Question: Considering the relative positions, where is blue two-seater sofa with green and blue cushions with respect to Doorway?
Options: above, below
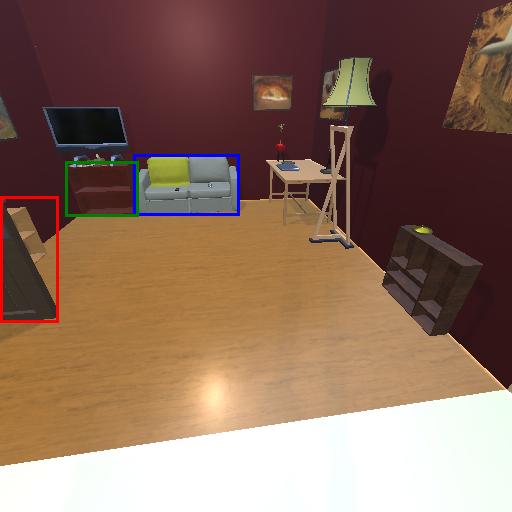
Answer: above